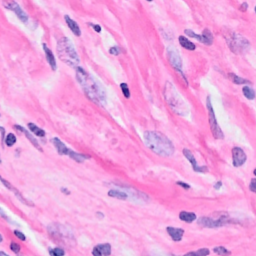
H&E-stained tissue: Breast